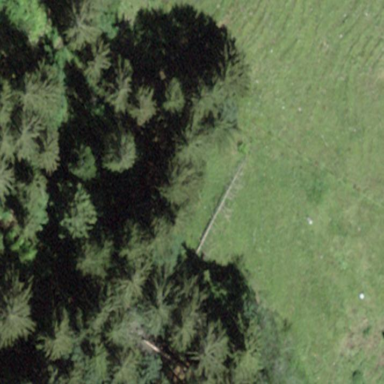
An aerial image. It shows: Forest area.